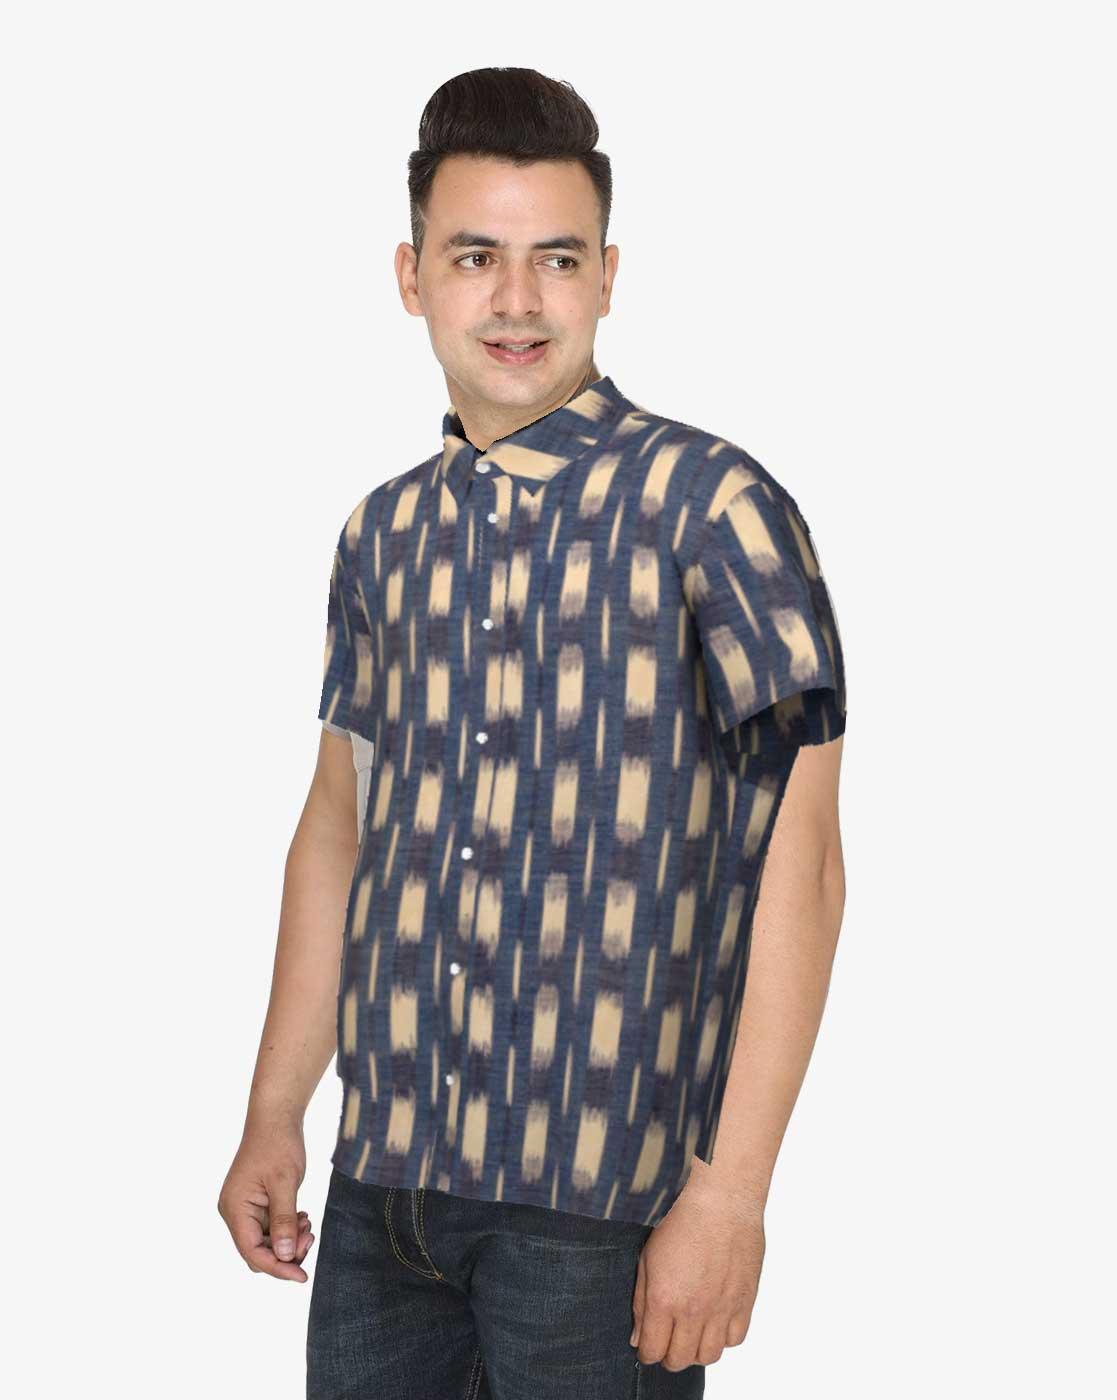
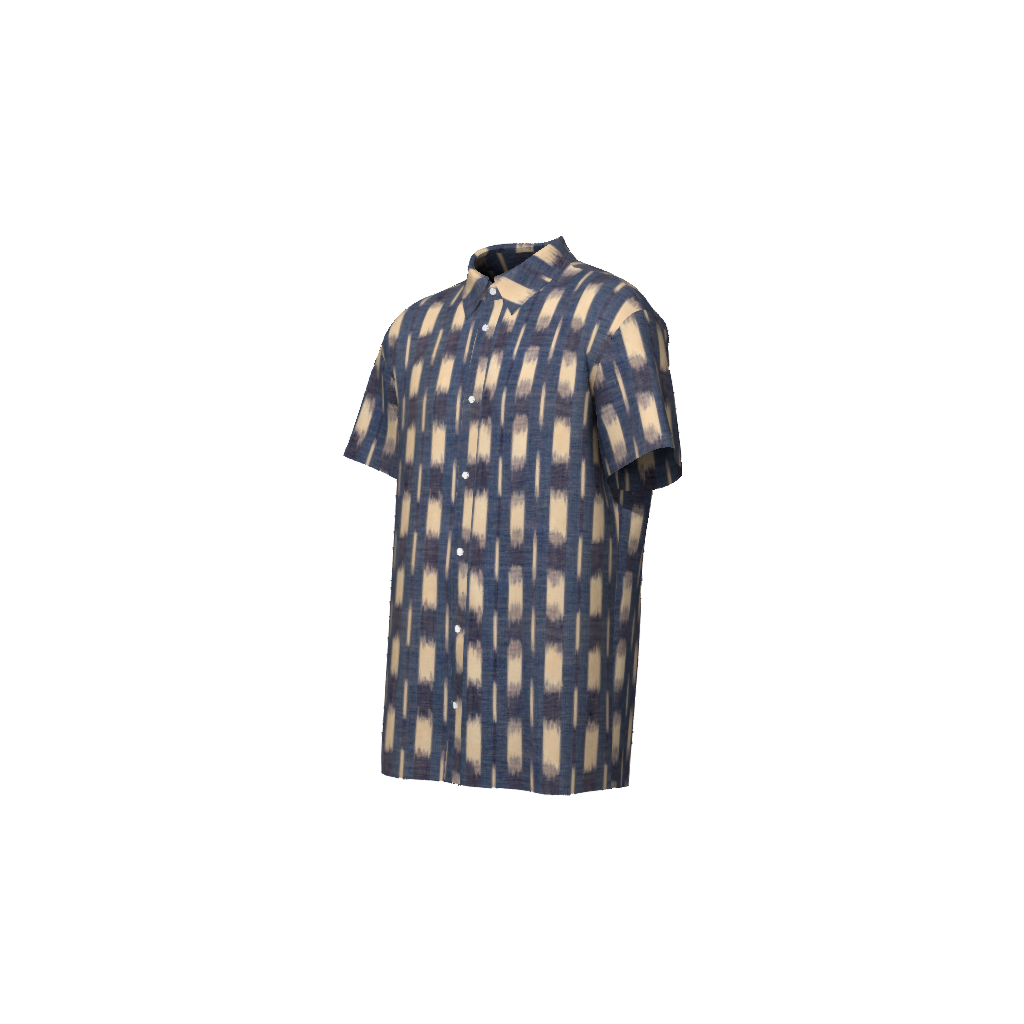
Clothing description: blue multi ikat print button up tee